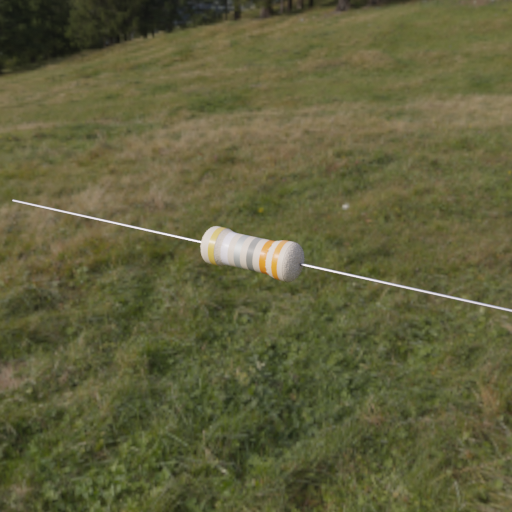
Resistor colour bands (in order): gold, white, silver, gray, orange, orange